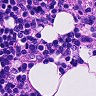
Metastatic tissue present: no